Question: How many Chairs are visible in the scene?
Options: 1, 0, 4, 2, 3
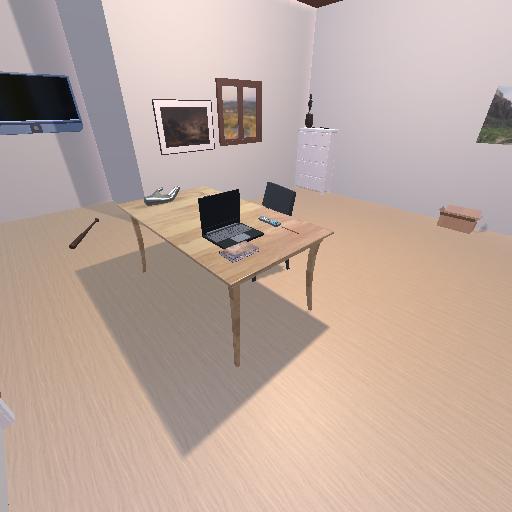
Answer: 1